Question: I don't know really well the diference between AIR and FLEX, i do with Java tought,
My question is that I want to build an application to run in local mode, but maybe in the future I want it to be available trought the web,
The basic sequence diagram is the following:

So I want the client to connect to a server for login information, and for storing some data, and I don't know wich one of the three technologies is the best..
Can you help me?
Thanks!
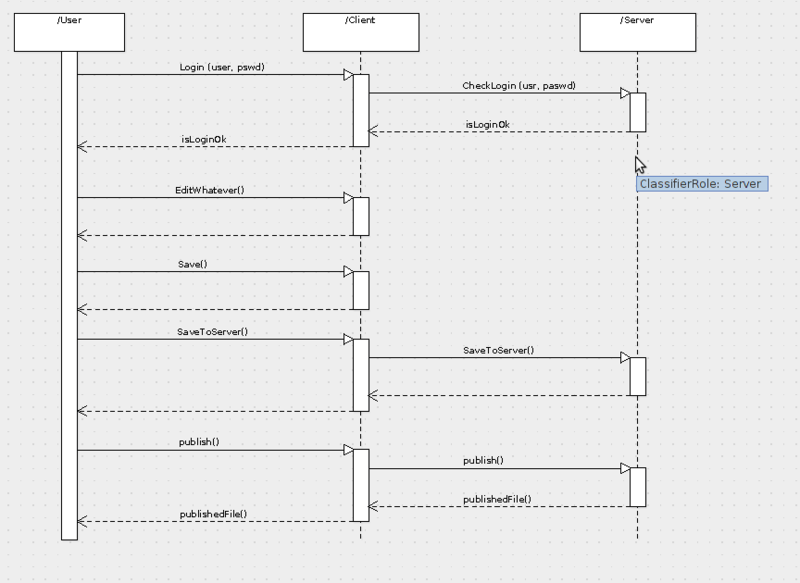
Answer: Flex is a platform for creating client-side applications. AIR is a "wrapper" to run Flex applications on desktop instead in browser. It gives you some possibilities like access to local file system.
Use Flex for client side and decide if you want it to run in browser, like a web page, or install on desktop with AIR. Don't use Java for user interface if you can use Flex.
Use Java for server side application. You may be needing something like BlazeDS or GraniteDS for Flex-Java AMF communication.